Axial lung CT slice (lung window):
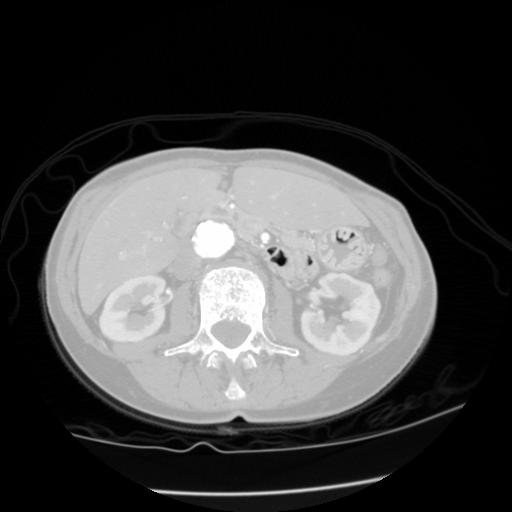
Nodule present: no